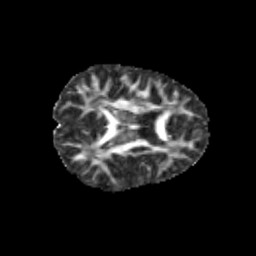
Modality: FA
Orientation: axial
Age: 9
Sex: male
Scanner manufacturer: siemens
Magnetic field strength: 3 T
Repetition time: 3.8 s
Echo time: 0.07 s